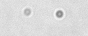
Label: camera_spot